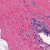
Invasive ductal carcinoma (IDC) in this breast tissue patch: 0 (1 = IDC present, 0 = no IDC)